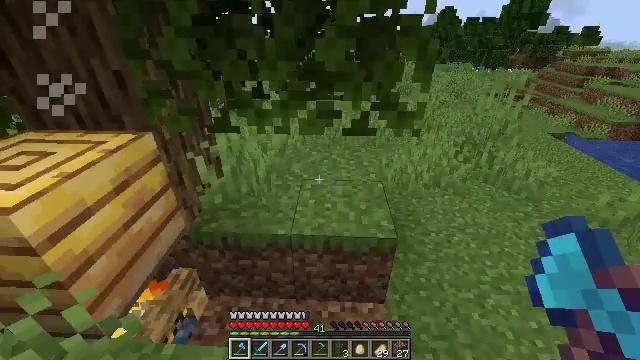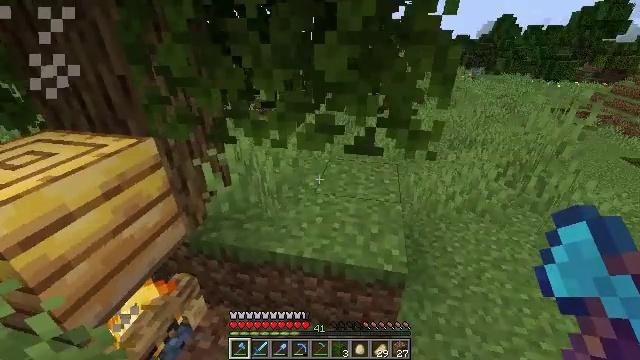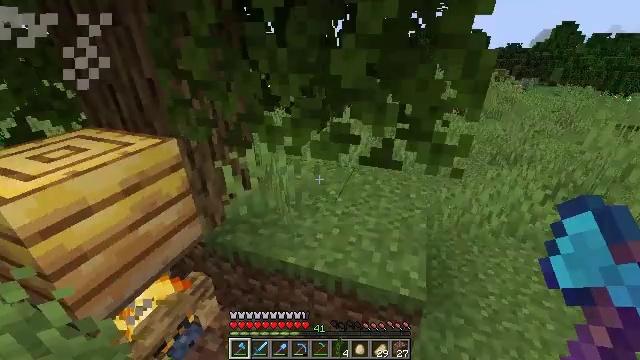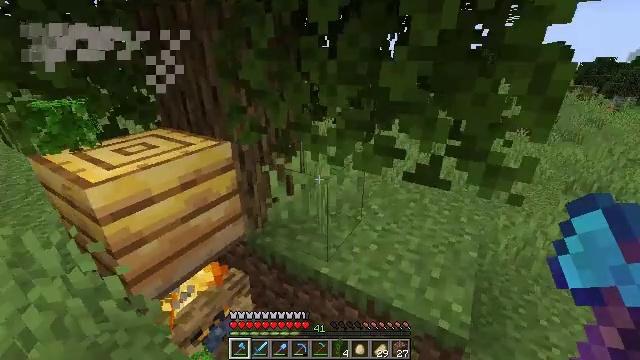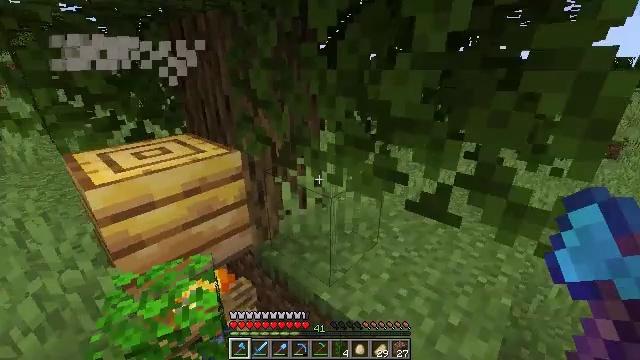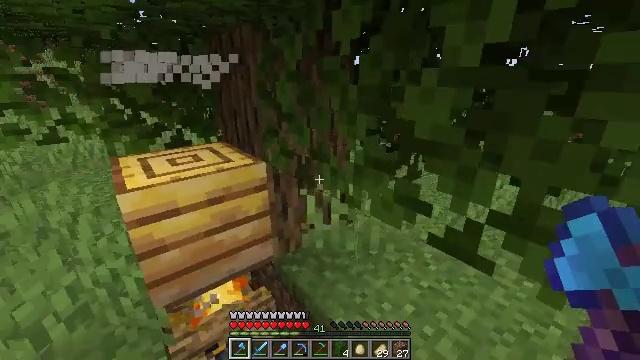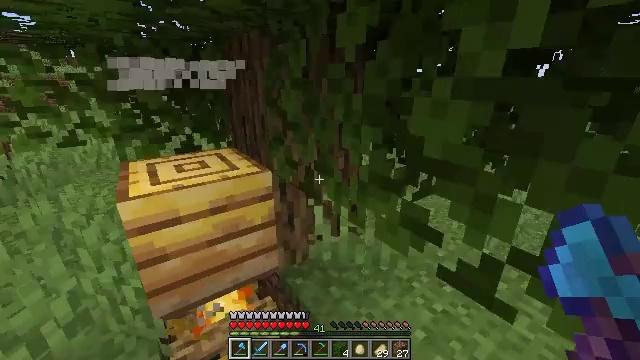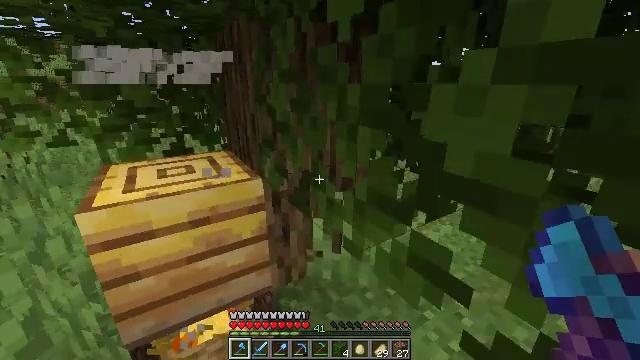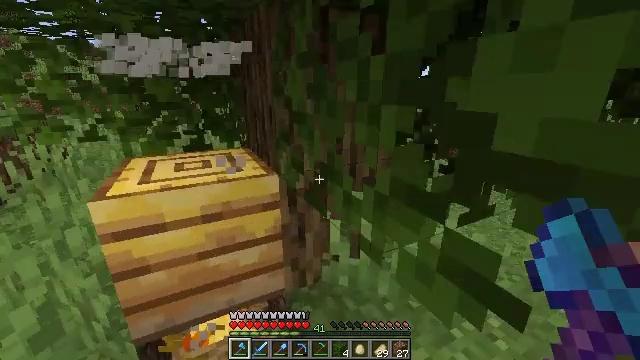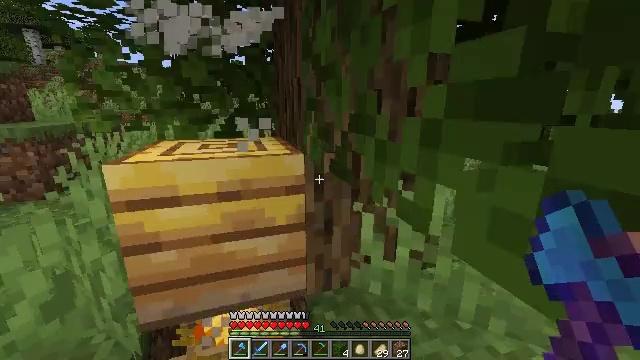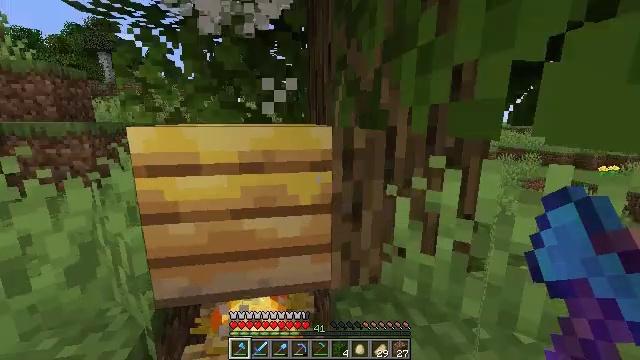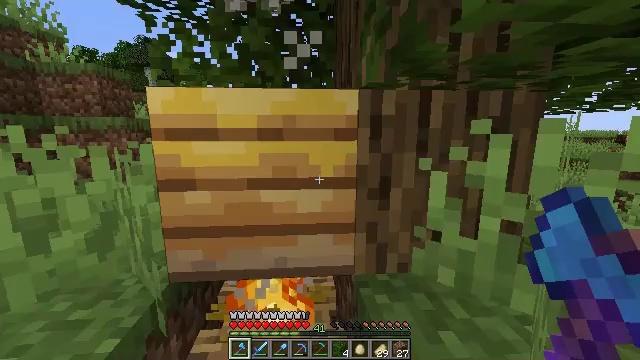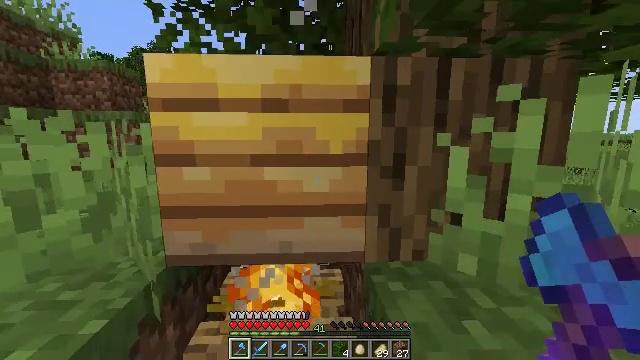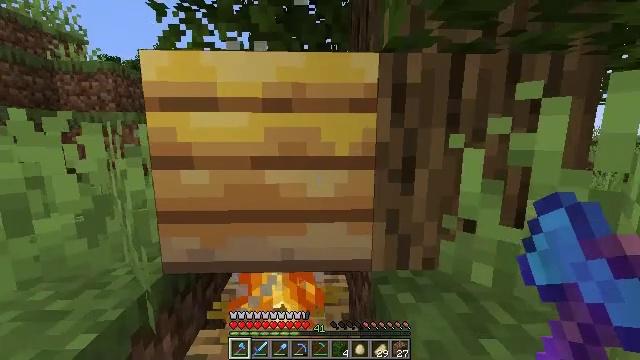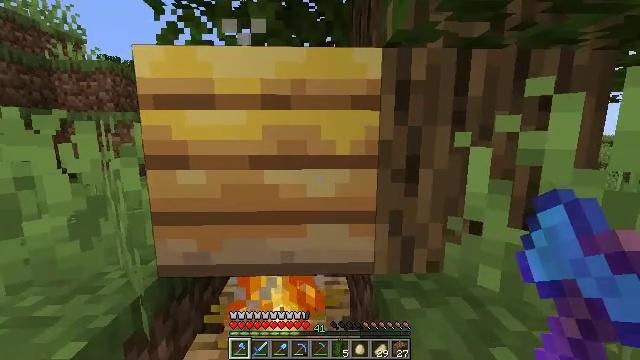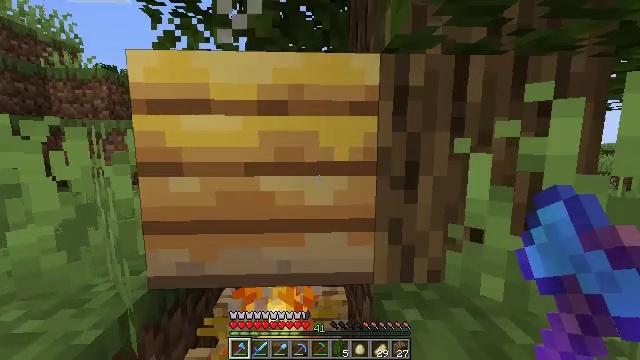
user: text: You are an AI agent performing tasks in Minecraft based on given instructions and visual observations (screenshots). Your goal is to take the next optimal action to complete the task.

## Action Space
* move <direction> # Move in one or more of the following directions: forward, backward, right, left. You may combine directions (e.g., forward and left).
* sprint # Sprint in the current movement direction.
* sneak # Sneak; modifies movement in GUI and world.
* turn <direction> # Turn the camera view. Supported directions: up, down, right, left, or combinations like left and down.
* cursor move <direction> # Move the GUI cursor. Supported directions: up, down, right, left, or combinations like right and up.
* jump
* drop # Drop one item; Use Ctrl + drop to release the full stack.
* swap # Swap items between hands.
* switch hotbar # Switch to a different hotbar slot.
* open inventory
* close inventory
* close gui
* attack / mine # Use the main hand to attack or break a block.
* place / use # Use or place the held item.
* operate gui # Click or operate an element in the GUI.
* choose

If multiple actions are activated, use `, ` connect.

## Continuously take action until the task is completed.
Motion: motion action
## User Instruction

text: Obtain a bee nest using a tool.
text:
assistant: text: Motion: move forward and move right, turn left and up
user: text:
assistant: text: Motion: move forward and move right, turn left and up
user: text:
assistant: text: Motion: move forward and move right, turn left and up
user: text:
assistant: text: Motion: move forward and move right, turn left and up
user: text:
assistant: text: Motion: move forward, turn left and up
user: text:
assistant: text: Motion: move forward, turn left
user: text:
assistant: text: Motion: move forward, turn left
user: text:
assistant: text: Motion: move forward, turn left and up
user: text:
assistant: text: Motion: move forward, turn left and up
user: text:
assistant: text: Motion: turn left and up
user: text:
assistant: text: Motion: turn left and up
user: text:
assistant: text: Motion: turn left
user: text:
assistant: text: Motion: no_op
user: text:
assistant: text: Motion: no_op
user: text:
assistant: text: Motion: turn up
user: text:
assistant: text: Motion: turn up
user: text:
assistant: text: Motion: turn up
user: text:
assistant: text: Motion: turn left and up
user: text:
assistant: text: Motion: turn left, attack / mine
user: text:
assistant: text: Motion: turn left, attack / mine
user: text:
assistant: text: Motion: attack / mine
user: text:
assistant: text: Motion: attack / mine
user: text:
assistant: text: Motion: attack / mine
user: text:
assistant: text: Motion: attack / mine
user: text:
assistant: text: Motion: attack / mine
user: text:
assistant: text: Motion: attack / mine
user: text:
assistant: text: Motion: attack / mine
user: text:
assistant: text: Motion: attack / mine
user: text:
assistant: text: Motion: attack / mine
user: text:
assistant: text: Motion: attack / mine